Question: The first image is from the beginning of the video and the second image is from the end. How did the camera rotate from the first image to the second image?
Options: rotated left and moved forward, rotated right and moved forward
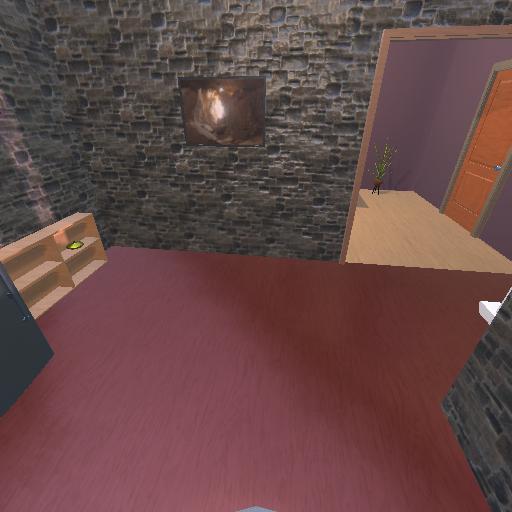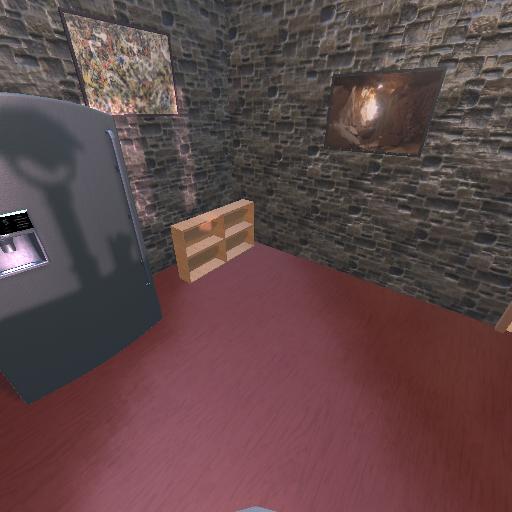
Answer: rotated left and moved forward